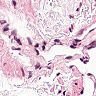
Metastatic tissue present: no